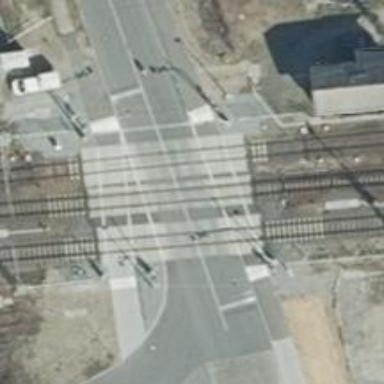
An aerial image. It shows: Level crossing with lights and saltire. The barrier at the crossing is double half.